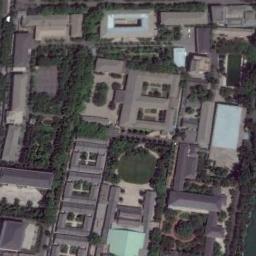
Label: palace